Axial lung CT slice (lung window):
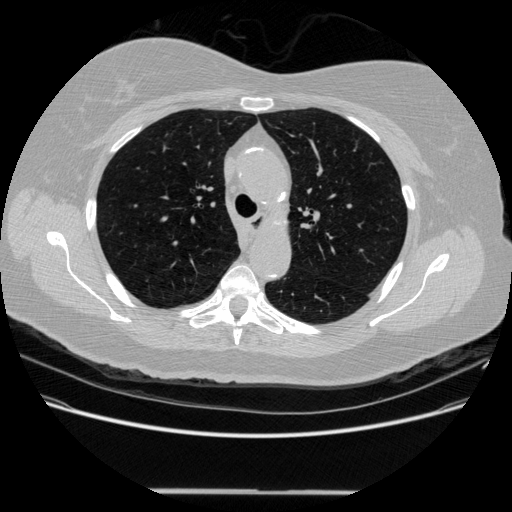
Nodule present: no